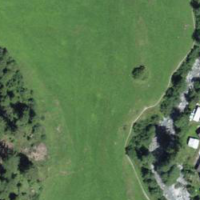
EUNIS habitat code: 24
Species observed at this site:
Silene dioica
Gaurotes virginea